Field crop: tomato
Growth stage: 1
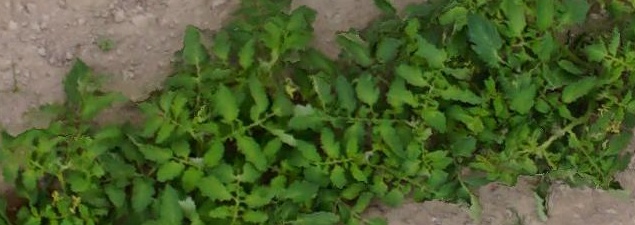
Species: tomato